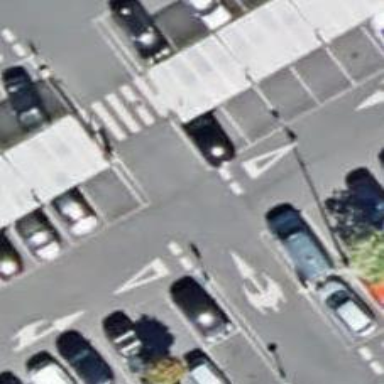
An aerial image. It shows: Parking aisle designated as service road.